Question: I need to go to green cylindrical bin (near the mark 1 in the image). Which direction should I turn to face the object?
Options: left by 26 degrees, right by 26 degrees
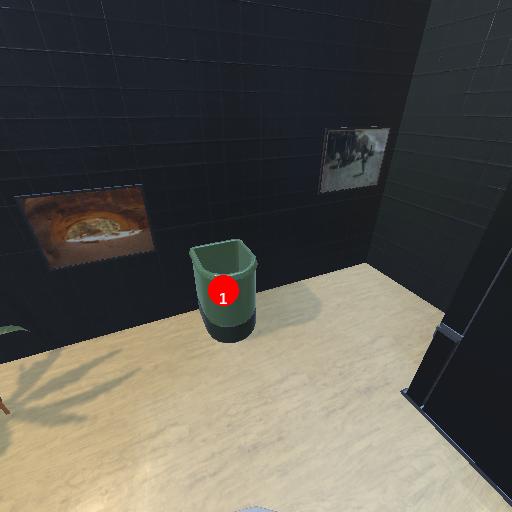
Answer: left by 26 degrees